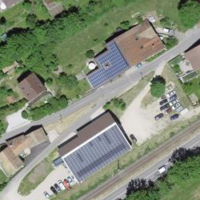
EUNIS habitat code: 55
Species observed at this site:
Sedum album